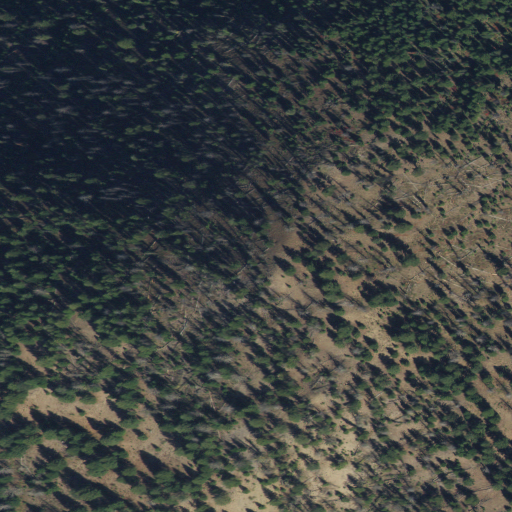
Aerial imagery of mountain in Idaho named Golden Gate Hill containing evergreen forest, shrub, and deciduous forest